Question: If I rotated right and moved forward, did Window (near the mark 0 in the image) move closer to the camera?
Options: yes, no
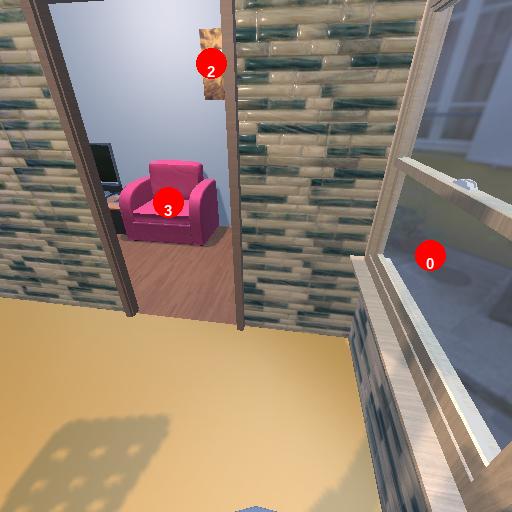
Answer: yes